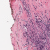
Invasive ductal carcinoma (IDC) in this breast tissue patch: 0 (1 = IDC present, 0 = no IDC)